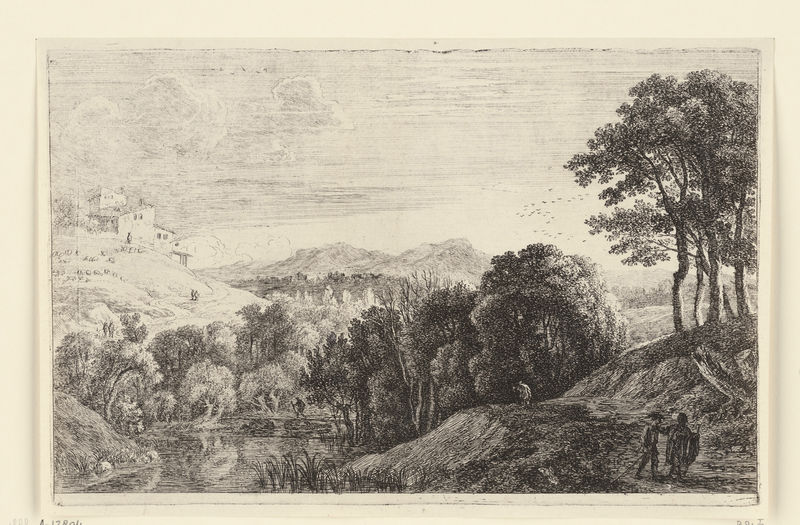
Titel: Landschap met zonsondergang
Künstler: Herman van Swanevelt
Standort: Amsterdam
Institution: Rijksmuseum
Schlagwörter: himmel, people, sword, white, black, dark, reflection, clouds, sky, tree, hill, hills, house, lake, mountain, water, trees, village, forest, grass, river, road, frame, animals, birds, town, ravine, leaves, buildings, home, pond, landschaft, woods, bau, teich, smudged, personene